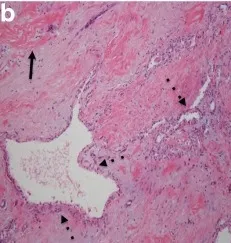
Diffuse desmoplastic, and ,sclerotic stroma (solid arrow), and ,atypical, infiltrating epithelium (dashed arrows).
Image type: pathology (h&e)